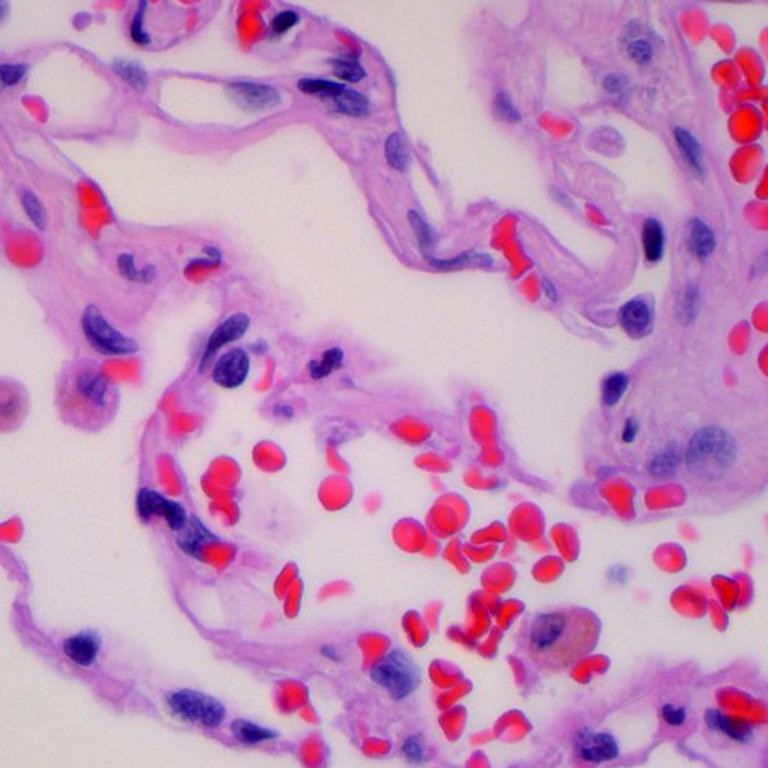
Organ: lung
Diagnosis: benign